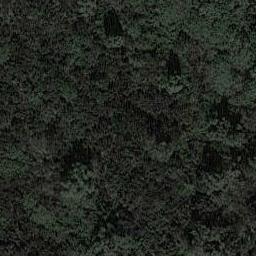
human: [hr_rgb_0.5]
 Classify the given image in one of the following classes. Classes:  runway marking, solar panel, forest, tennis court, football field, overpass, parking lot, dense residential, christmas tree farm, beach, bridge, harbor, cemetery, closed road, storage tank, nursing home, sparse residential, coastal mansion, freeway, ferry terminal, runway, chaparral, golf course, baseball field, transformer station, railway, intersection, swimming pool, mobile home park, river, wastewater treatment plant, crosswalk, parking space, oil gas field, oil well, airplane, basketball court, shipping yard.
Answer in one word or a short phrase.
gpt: forest